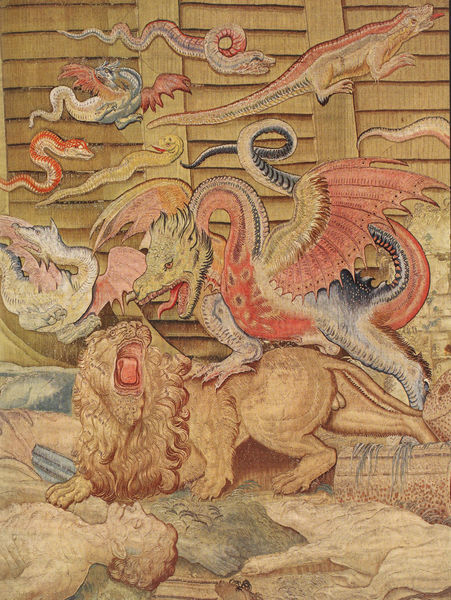
Titel: Kampf des Drachen mit einem Löwen
Institution: Wawelschloss, Krakau, Polen
Schlagwörter: flügel, kampf, wasser, holz, rot, tier, leiche, mensch, tot, schwanz, holzschnitt, japan, bretter, schwein, schlange, maul, zunge, fabel, mittelalter, schlangen, echse, löwe, kupferstich, drachen, eber, klauen, wurm, bretterwand, hironymus, holzsvhnitt